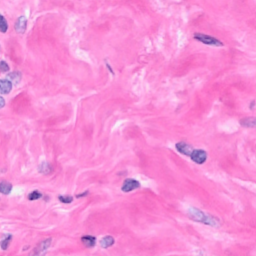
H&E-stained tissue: Breast